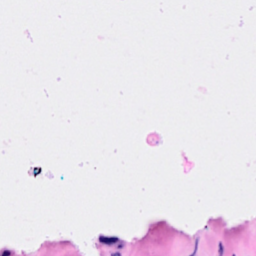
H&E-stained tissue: Breast